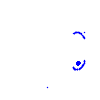
Particle: pion